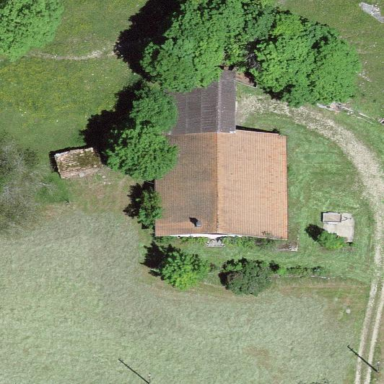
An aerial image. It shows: Farm building.